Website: lowes
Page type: cart
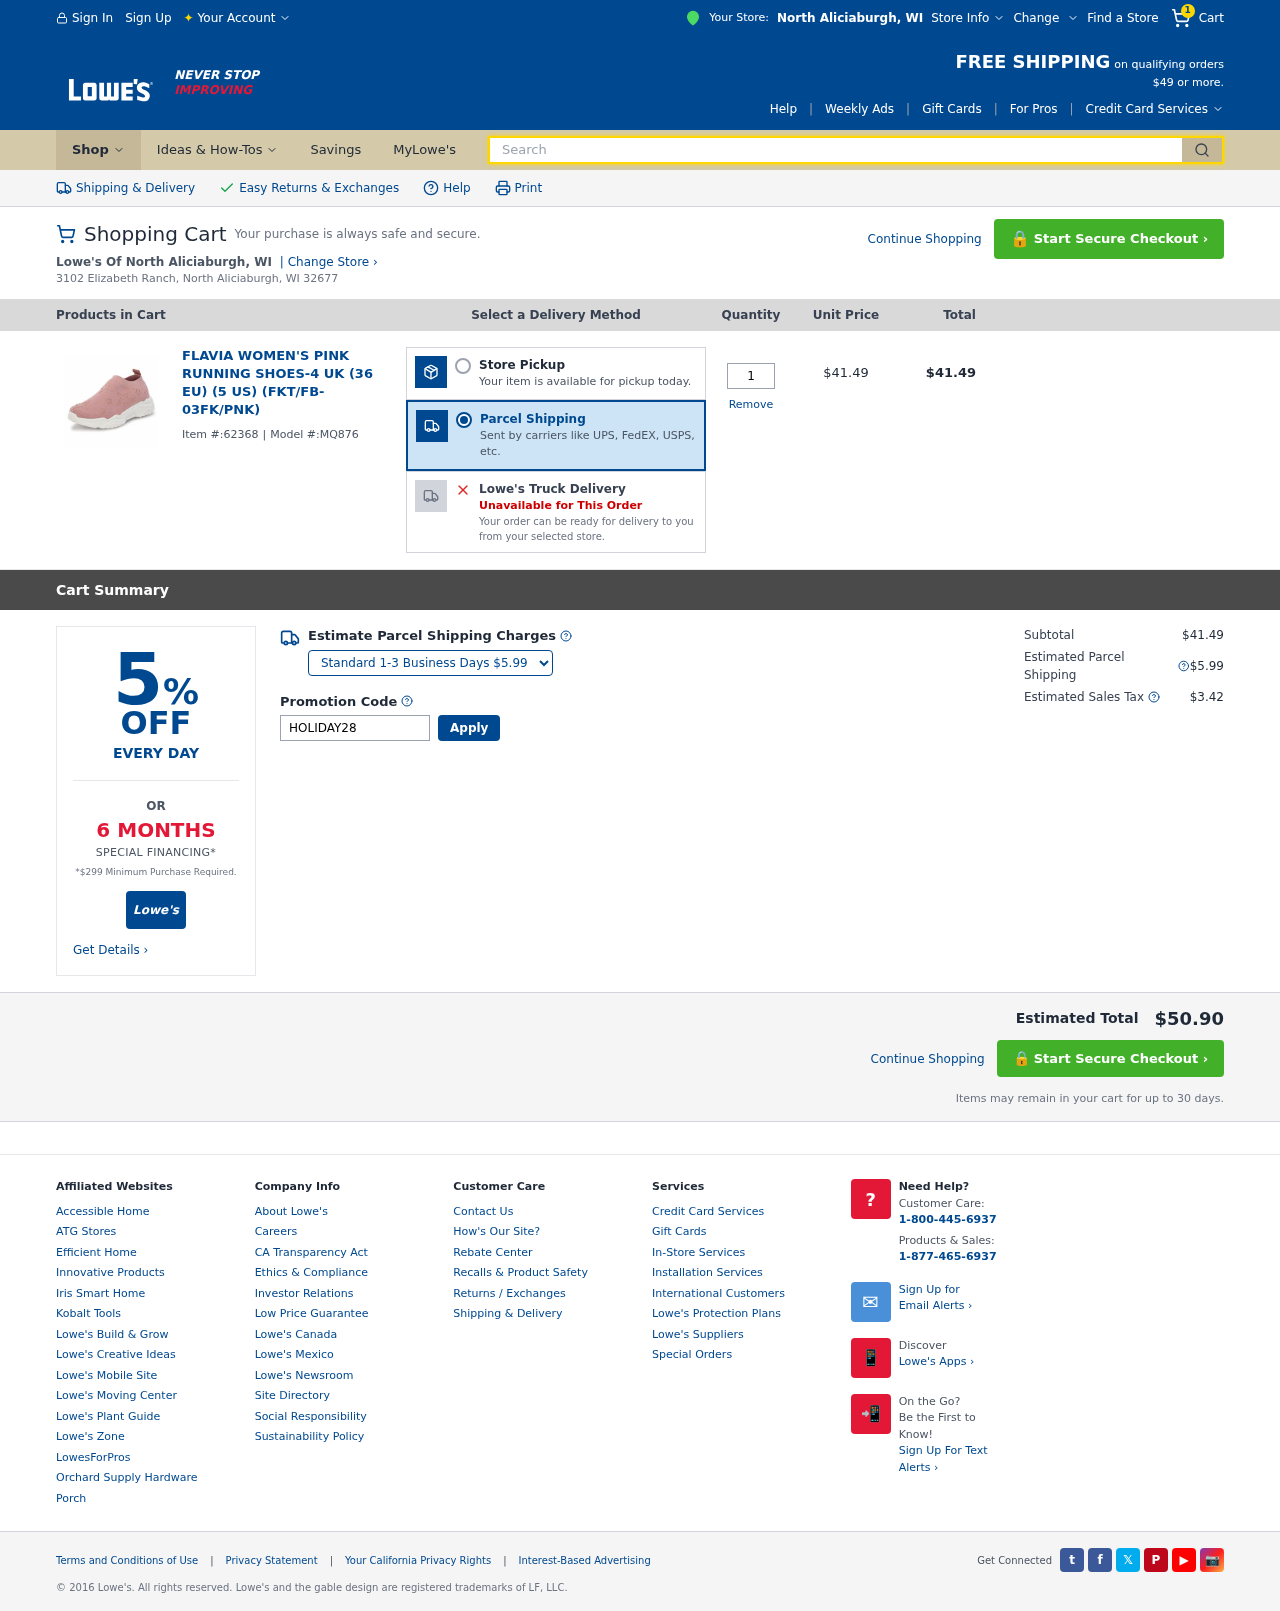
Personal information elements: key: PII_CITY
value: North Aliciaburgh
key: PII_STATE_ABBR
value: WI
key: PII_STREET
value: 3102 Elizabeth Ranch
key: PII_CITY_STATE_ZIP
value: North Aliciaburgh, WI 32677
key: PII_PROMO_CODE
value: HOLIDAY28
Product elements: key: PRODUCT1_NAME
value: Flavia Women's Pink Running Shoes-4 UK (36 EU) (5 US) (FKT/FB-03FK/PNK)
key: PRODUCT1_PRICE
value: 41.49
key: PRODUCT1_QUANTITY
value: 1
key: PRODUCT1_ITEM_ID
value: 62368
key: PRODUCT1_MODEL_ID
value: MQ876
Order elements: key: ORDER_NUM_ITEMS
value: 1
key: ORDER_ITEM_TOTAL
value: $41.49
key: ORDER_SUBTOTAL
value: $41.49
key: ORDER_SHIPPING_COST
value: $5.99
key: ORDER_TAX
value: $3.42
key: ORDER_TOTAL
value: $50.90
Search elements: key: HEADER_SEARCH
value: Search